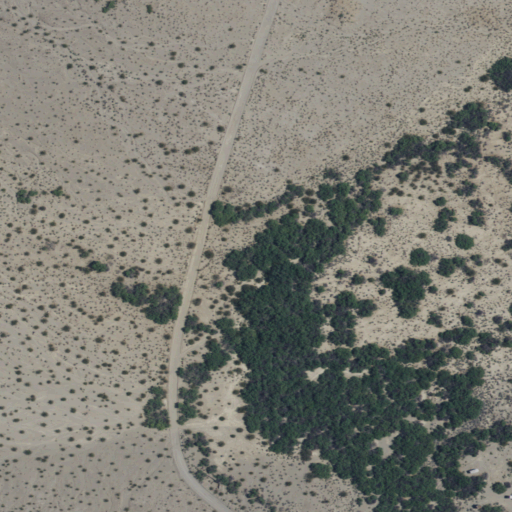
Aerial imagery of valley in California named Beveridge Canyon containing shrub, woody wetlands, barren land, and herbaceous wetlands